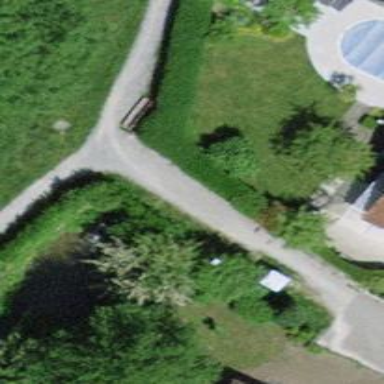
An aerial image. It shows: Unpaved footway.